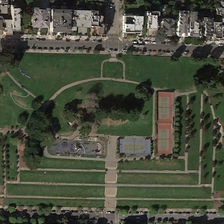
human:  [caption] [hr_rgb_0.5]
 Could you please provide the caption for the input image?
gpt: here are two fields in the middle of the lawn .

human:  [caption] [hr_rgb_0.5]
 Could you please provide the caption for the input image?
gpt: here are two fields in the middle of the lawn .

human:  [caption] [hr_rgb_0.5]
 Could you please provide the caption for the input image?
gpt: there are many residential areas around the meadow .

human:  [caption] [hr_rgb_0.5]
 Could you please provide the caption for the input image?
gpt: there are many residential areas around the meadow .

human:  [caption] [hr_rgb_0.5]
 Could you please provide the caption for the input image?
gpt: here are two fields in the middle of the lawn .